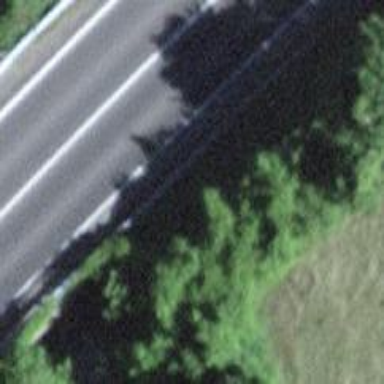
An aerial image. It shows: Trunk highway bridge with asphalt surface.